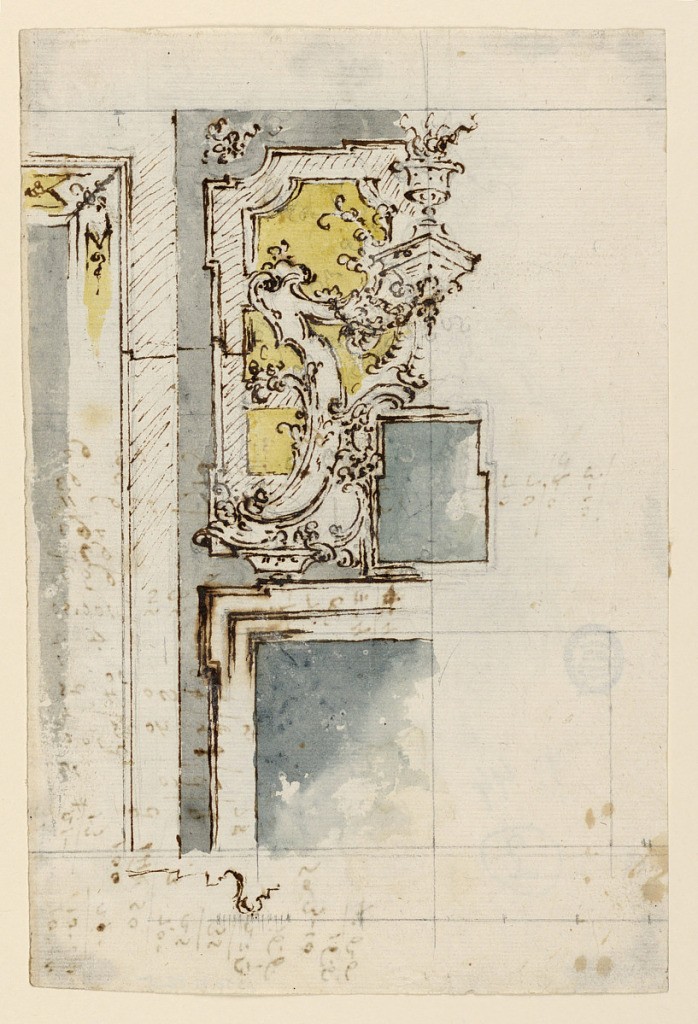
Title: Design for a Chimneypiece, with an Elaborate Overmantel
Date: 1725–1750
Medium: Black chalk, pen and ink, brush and watercolor on paper
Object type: Drawing
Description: Shown are the upper right corner of a door frame, at left, and the left side of the fireplace. The opening is framed by molding. In the middle of the shelf stands a small looking glass. It is surrounded laterally and above by scrolls ending in the center above with a bracket upon which a bowl with a flame stands. A panel in the background is framed by molding. Below are a plan of moldings and the scale. Verso: accounts written in ink.